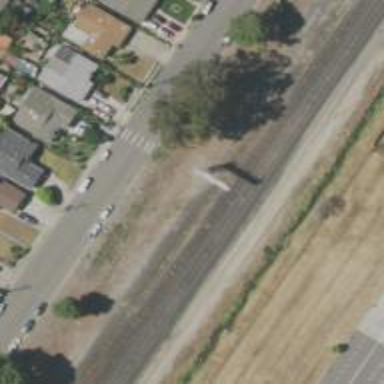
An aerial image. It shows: Railway signal.